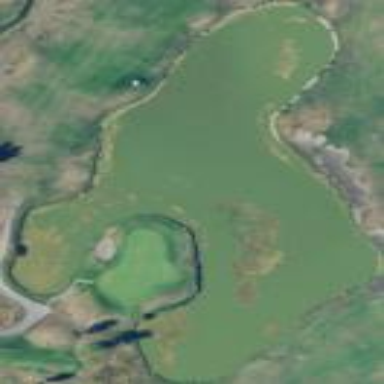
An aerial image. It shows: Water hazard in golf course. The hazard is natural water feature.